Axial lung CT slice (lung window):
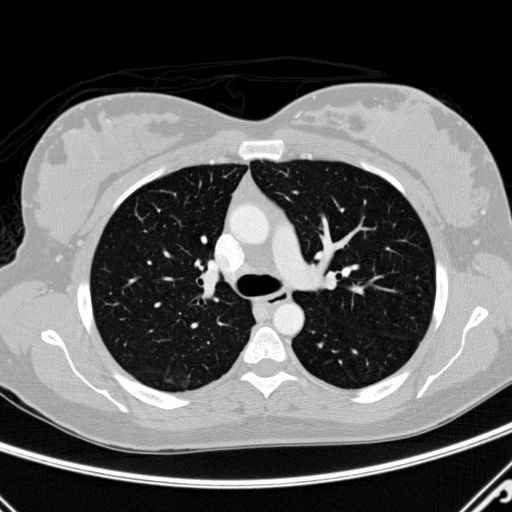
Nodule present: no